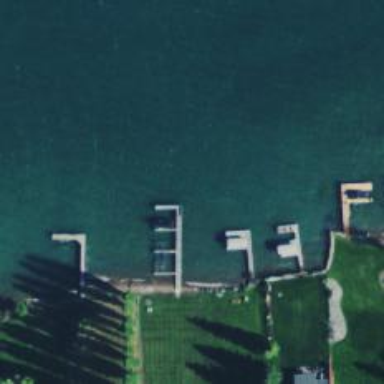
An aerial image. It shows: Man-made pier.